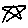
Label: star